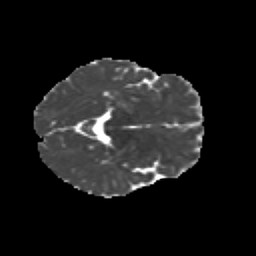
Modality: MD
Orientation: axial
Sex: male
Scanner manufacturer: siemens
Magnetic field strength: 3 T
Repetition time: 5 s
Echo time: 0.071 s